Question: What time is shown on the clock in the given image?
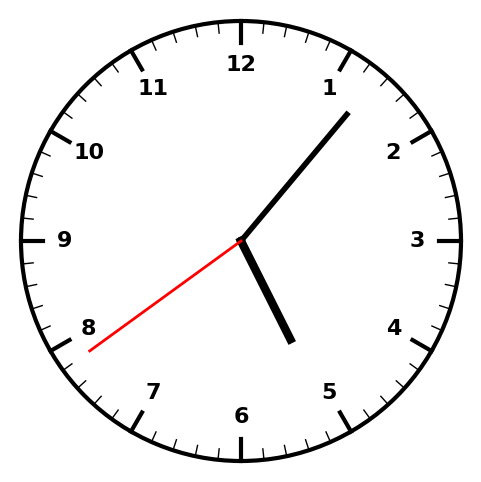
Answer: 05:06:39